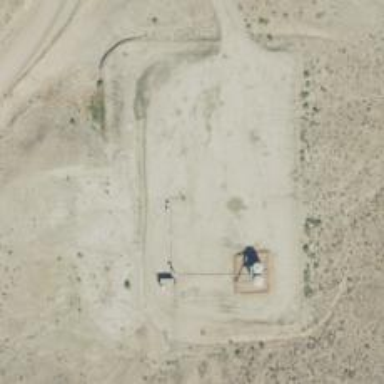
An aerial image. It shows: Petroleum well.